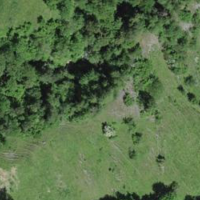
EUNIS habitat code: 43
Species observed at this site:
Impatiens balfourii